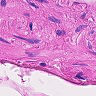
Metastatic tissue present: no